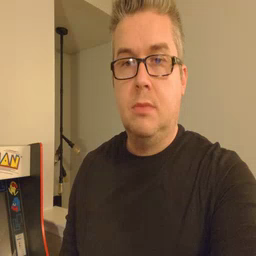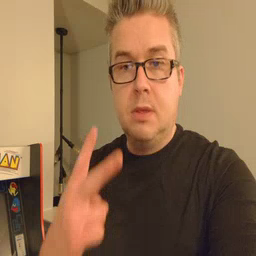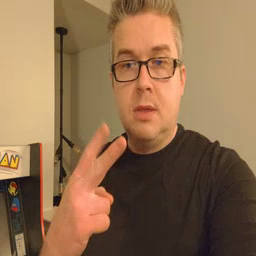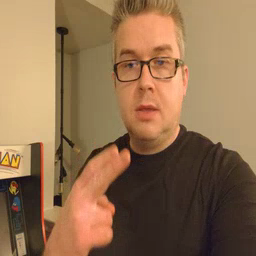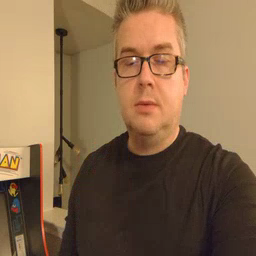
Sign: scissors